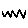
Label: zigzag